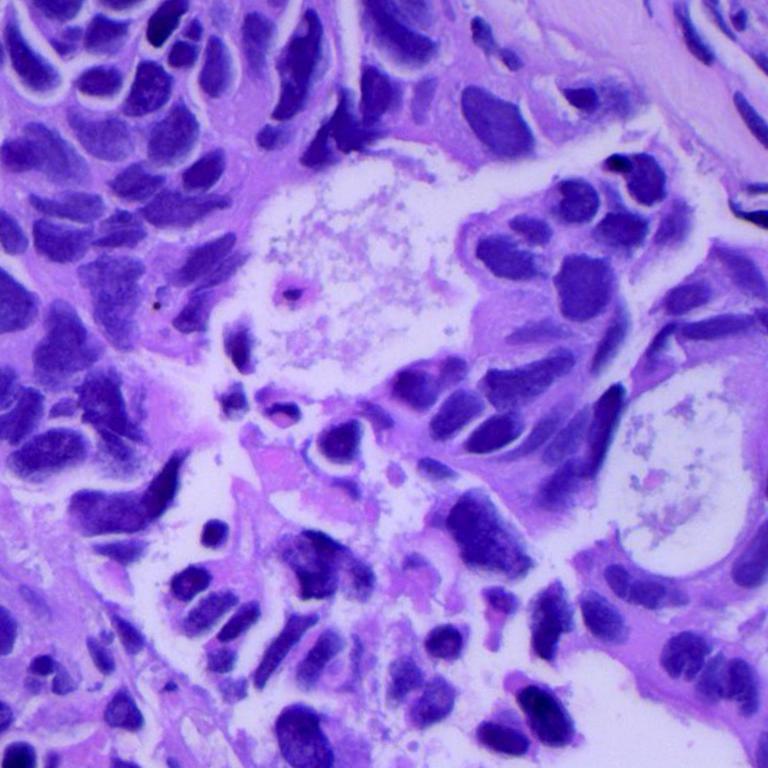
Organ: lung
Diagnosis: adenocarcinomas